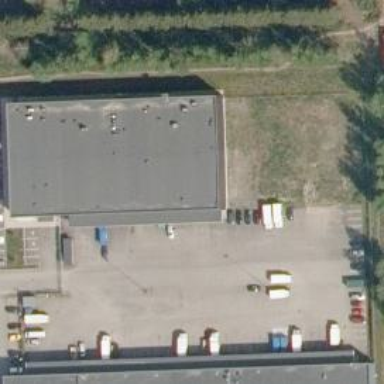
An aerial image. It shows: Industrial building being used for industrial purposes.